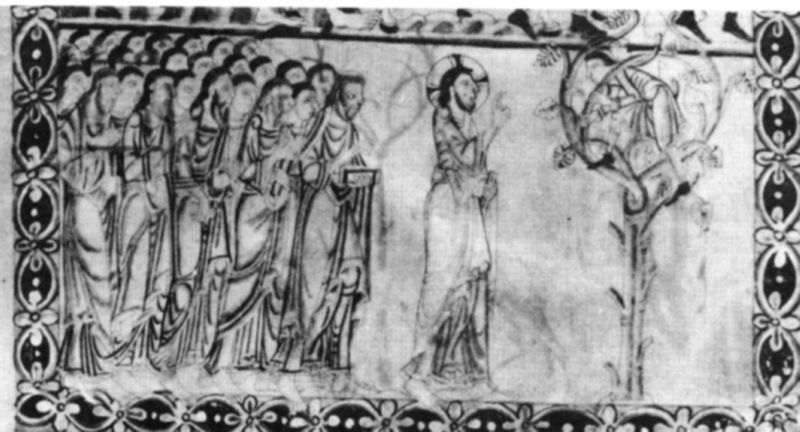
Titel: Evangeliar
Standort: Herstellungsort: Bury, St. Edmunds Abbey (EU - GB)
Institution: Cambridge, Pembroke College
Schlagwörter: baum, blätter, gruppe, hand, mann, bäume, frauen, menschen, blume, finger, frau, grau, männer, schwarz, weiss, zeichnung, leute, menge, ornament, bibel, falten, rahmen, kirche, gewand, kelch, gewänder, personen, pflanze, zuschauer, gefolge, zeigefinger, ornamente, zeigen, oben, buch, kreuz, religion, kohle, druck, jungfrau, radierung, stich, seite, nonne, quer, mäntel, heiligenschein, nimbus, christus, jesus, mittelalter, segnen, bittsteller, predigt, heiliger, umhänge, männder, heilige, fresko, symbolik, jünger, anbetung, betend, heiland, zuhörer, biblisch, christentum, speisung, schar, zeichung, predigen, buchmalerei, zöllner, irland, segnend, dornbusch, verblichen, einzelner, romaik, zachäus